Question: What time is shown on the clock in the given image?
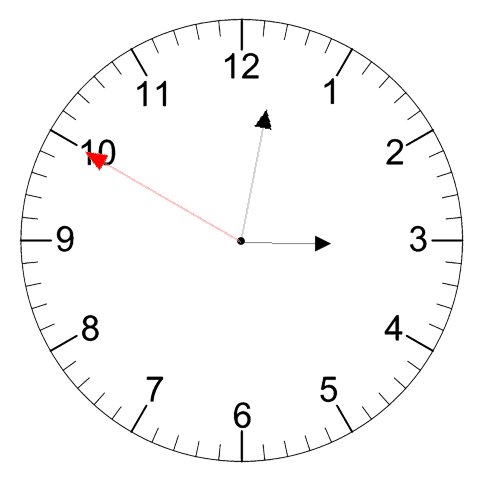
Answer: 03:01:50